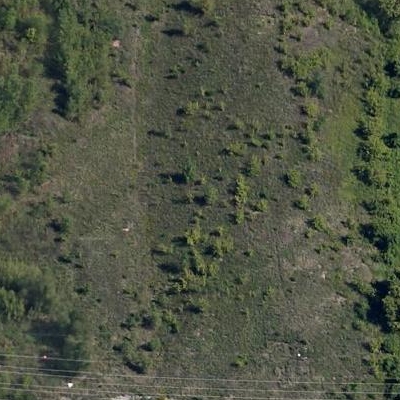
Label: Grass